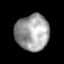
Tissue: lung
Cell type: Endothelial cells
Senescence score: 0.2299
Nuclear area (px): 1190
Mean DAPI intensity: 159.317